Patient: sex F, age 57
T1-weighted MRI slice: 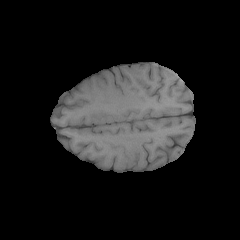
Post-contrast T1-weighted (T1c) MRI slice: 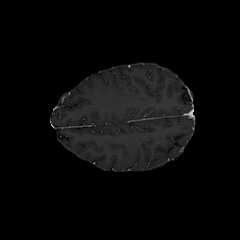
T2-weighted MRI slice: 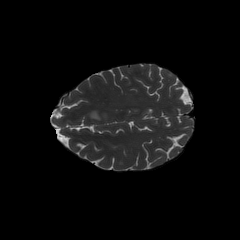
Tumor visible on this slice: yes
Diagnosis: Glioblastoma, IDH-wildtype
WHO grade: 4